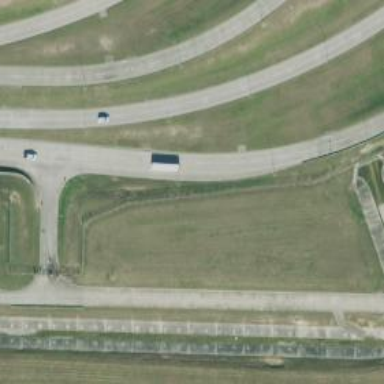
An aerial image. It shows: Trunk link highway.